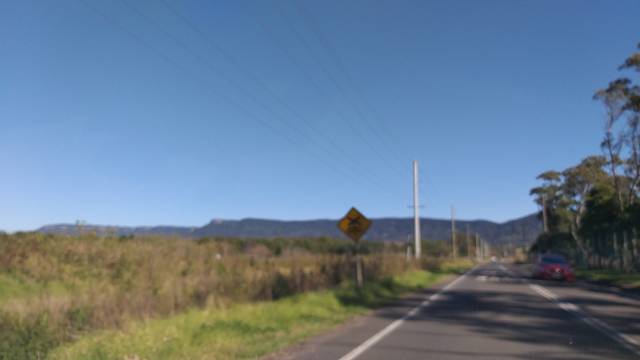
Region: Australia
Coordinates: -34.47, 150.803